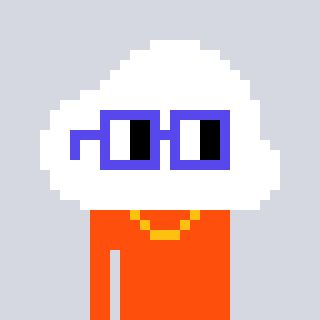
a pixel art character with square blue glasses, a cloud-shaped head and a orange-colored body on a cool background